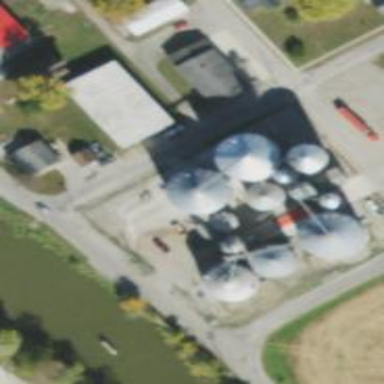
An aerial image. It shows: Silo.